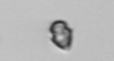
Label: Heterocapsa_rotundata